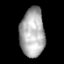
Tissue: prostate
Cell type: T cells
Senescence score: 0.6981
Nuclear area (px): 1177
Mean DAPI intensity: 172.325